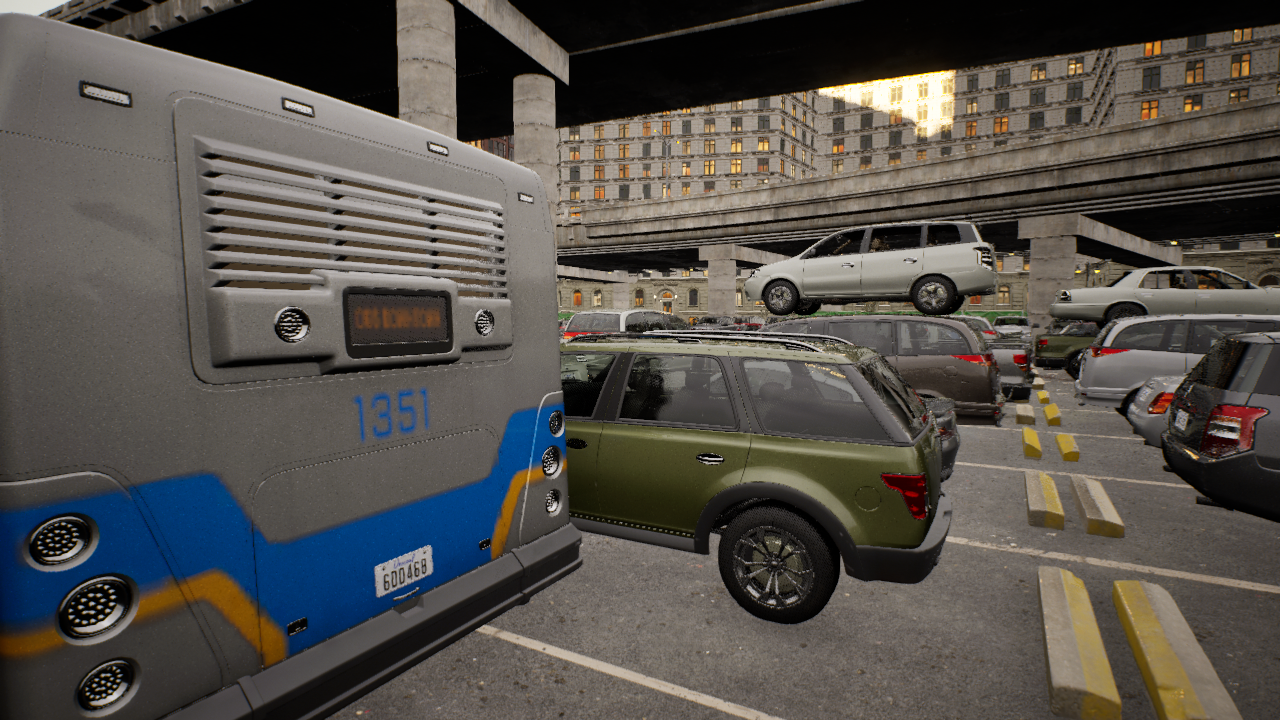
Venue: arterial
Lighting: golden hour
Vehicle rig: minivan